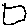
Label: square